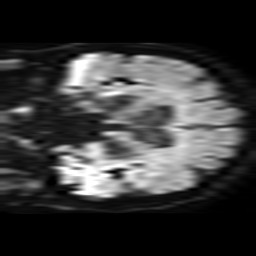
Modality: TRACE
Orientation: coronal
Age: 79
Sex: female
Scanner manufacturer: philips
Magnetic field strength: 3 T
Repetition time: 4.475 s
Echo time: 0.07459 s